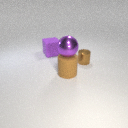
small brown metal cylinder to the right of large brown rubber cylinder